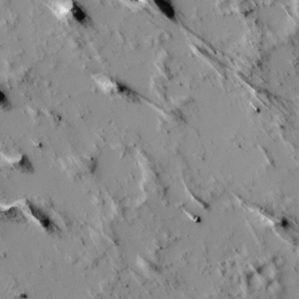
Label: non_frost